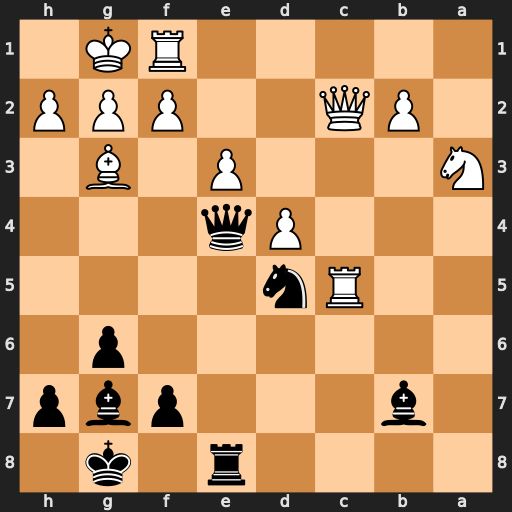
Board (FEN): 4r1k1/1b3pbp/6p1/2Rn4/3Pq3/N3P1B1/1PQ2PPP/5RK1
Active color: b
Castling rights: -
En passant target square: -
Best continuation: Qxg2+ Kxg2 Nf4+ Kg1 Nh3#